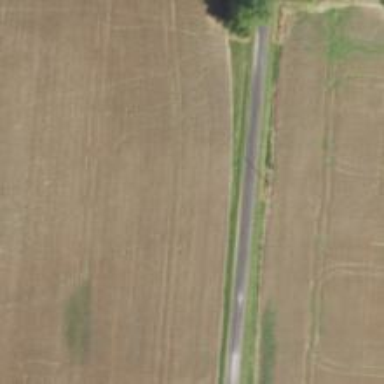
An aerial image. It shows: Unclassified road.